Field crop: maize
Growth stage: 2
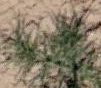
Species: salsola